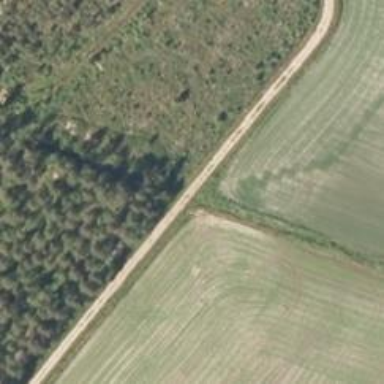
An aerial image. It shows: Track road with bridge.